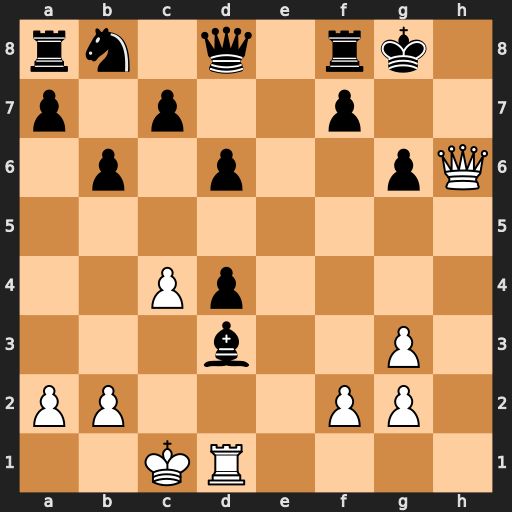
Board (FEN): rn1q1rk1/p1p2p2/1p1p2pQ/8/2Pp4/3b2P1/PP3PP1/2KR4
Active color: w
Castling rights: -
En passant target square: -
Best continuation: Rh1 Qg5+ Qxg5